Question: I am implementing a chat system in my web app and I am showing the message list (where new messages will be appended below) and a message box where the user can type in their messages.

The current issue I am facing is that the message box gets pushed down the screen as I add new messages to the list (appended to bottom of last row).
How can I fix the position of the message box on the screen so that it doesn't get pushed down?
To clarify, the message box will always be below the last message in the list. This means that I would need the page to auto scroll so that the message box will always stay in position i.e. in the center of the screen
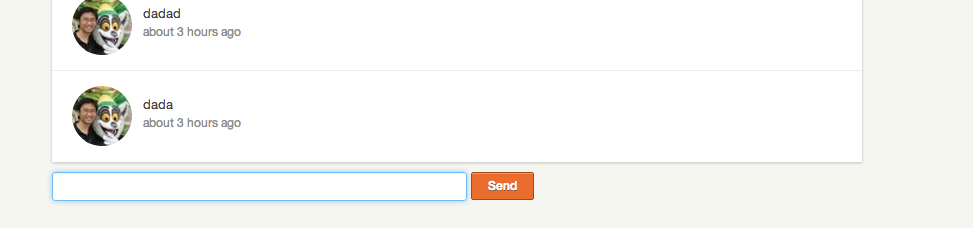
Answer: As you've not shared any markup, I've made one demo of mine...So inorder to stop your input box pushed down, you need to use 'overflow-y: scroll;' on your message box and give it a fixed height to it like this : <URL>
HTML
'''
<div class="container">
blah<br>
blah<br>
blah<br>
blah<br>
blah<br>
blah<br>
blah<br>
blah<br>
blah<br>
blah<br>
blah<br>
blah<br>
blah<br>
blah<br>
blah<br>
blah<br>
</div>
<input type="text" />
'''
CSS
'''
.container {
height: 200px;
width: 200px;
background-color: #ff0000;
overflow-y: scroll;
}
'''